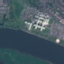
Label: River